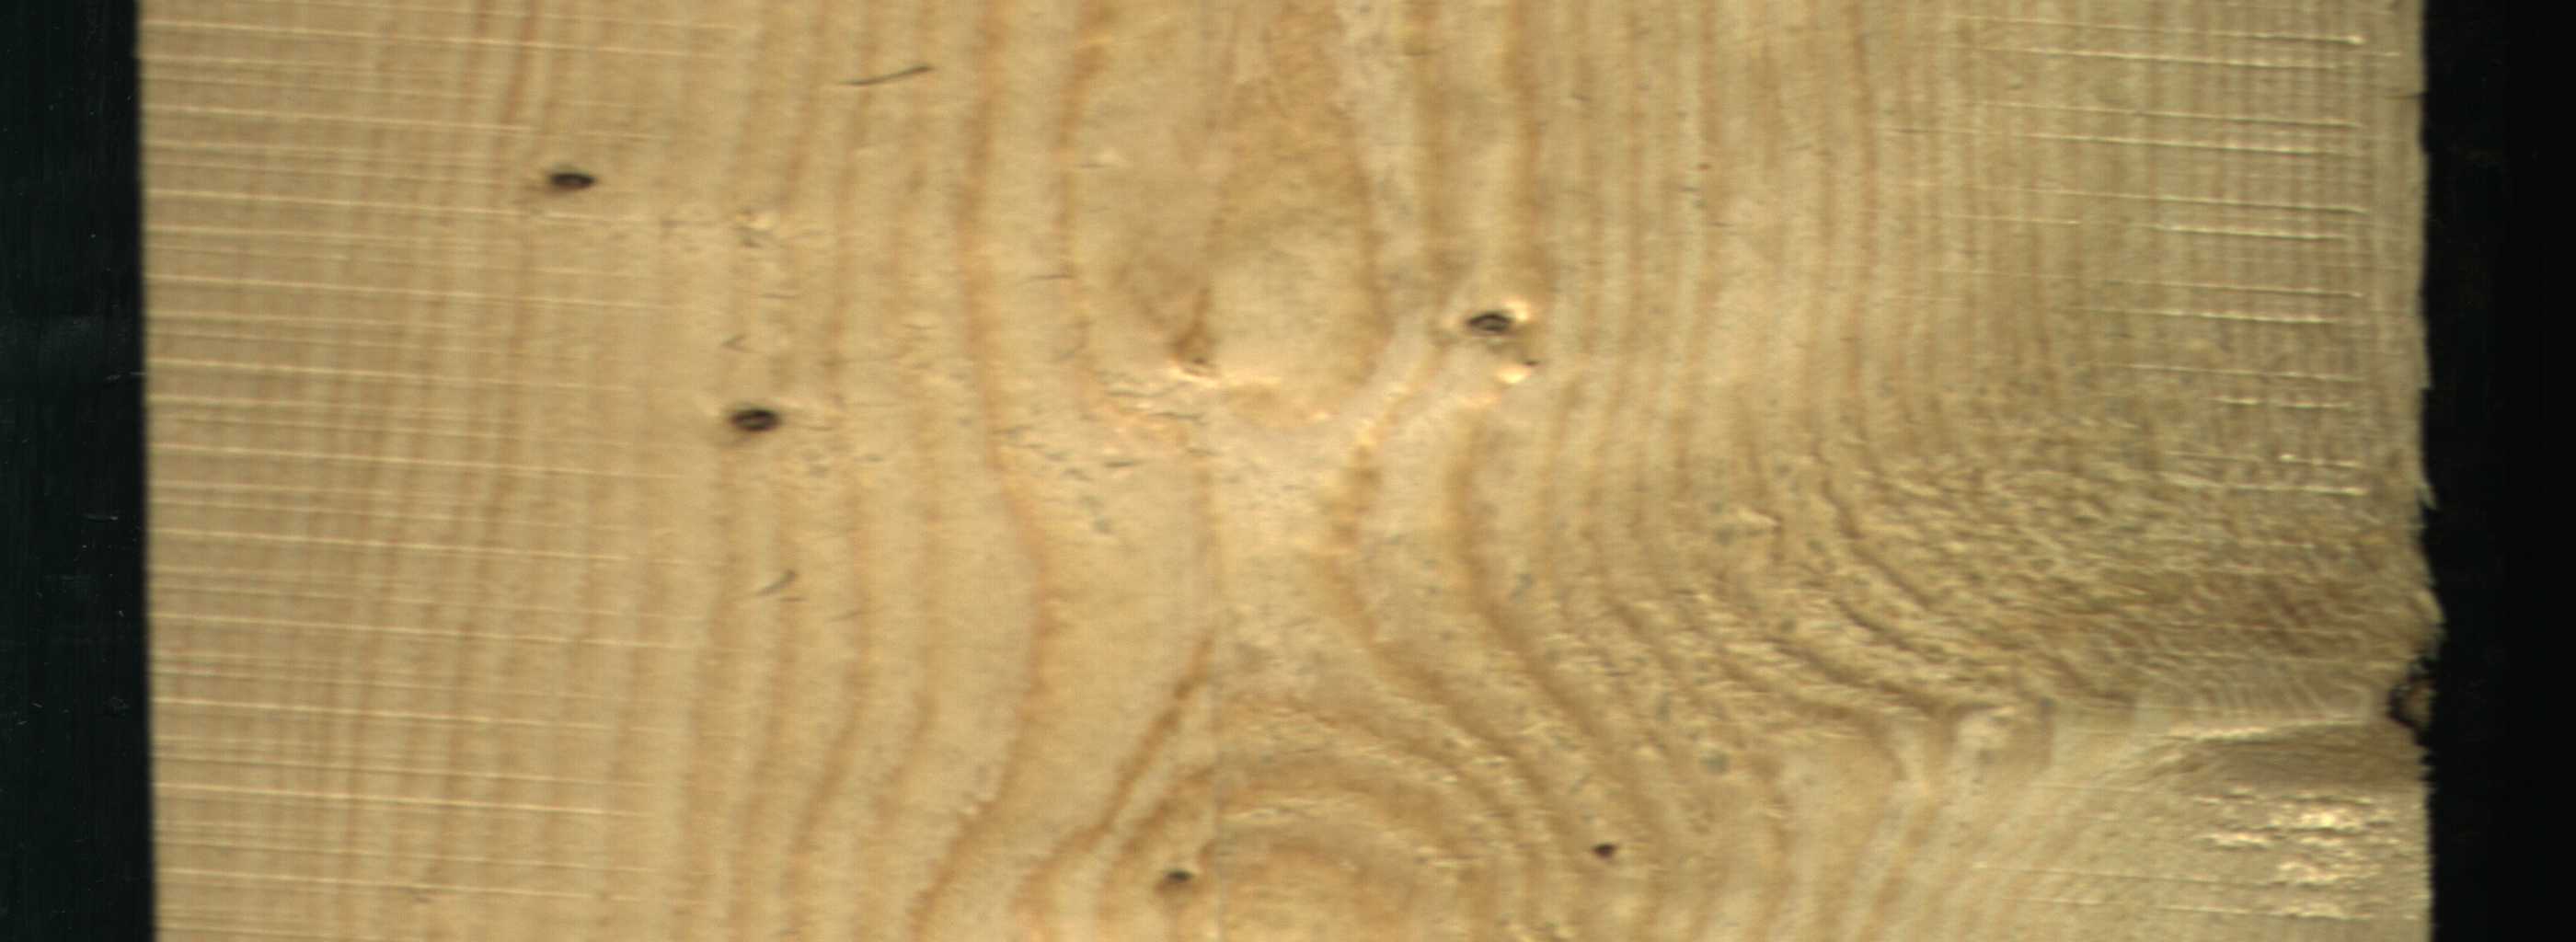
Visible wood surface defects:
Dead_Knot
Dead_Knot
Dead_Knot
Dead_Knot
Live_Knot
Live_Knot